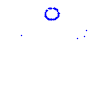
Particle: kaon